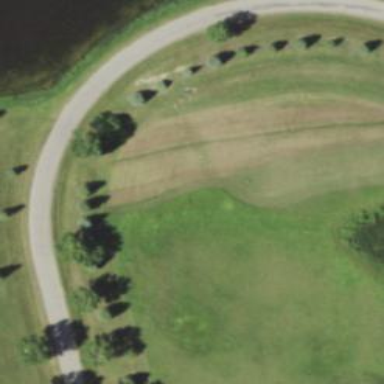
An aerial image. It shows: Disc golf basket.